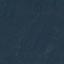
Land use / land cover: Forest